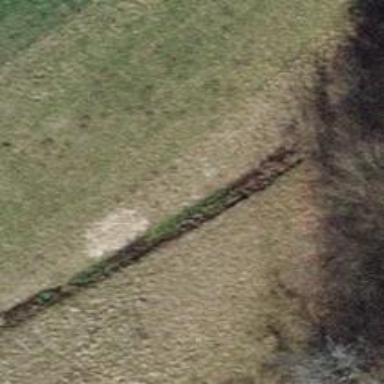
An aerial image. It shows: Drain that serves as waterway.